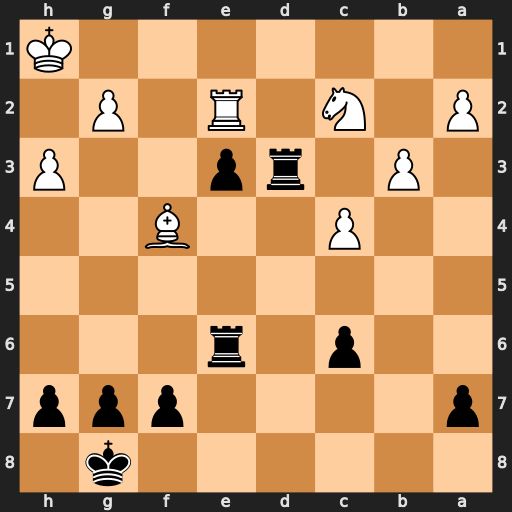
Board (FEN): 6k1/p4ppp/2p1r3/8/2P2B2/1P1rp2P/P1N1R1P1/7K
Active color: b
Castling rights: -
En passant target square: -
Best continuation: Rd2 Rxd2 exd2 Bxd2 Re2 Nd4 Rxd2